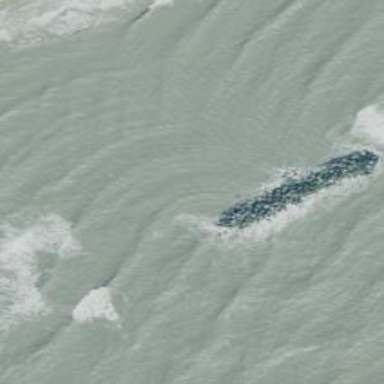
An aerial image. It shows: Breakwater structure.